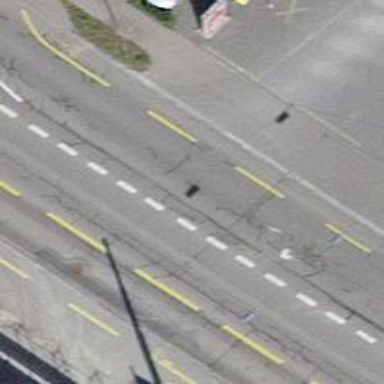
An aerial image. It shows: Primary highway with asphalt surface and sidewalks on both sides. Trolley wires are present along the road.